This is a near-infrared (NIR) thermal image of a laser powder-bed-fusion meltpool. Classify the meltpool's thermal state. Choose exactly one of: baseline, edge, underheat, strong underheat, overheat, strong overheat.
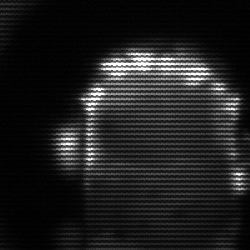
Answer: baseline